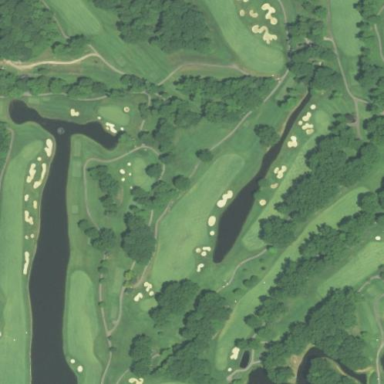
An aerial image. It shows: Rough grassy area used for golf.